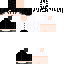
A male human skin with medium skin, wearing brown long hair dressed in a blue suit and black pants, featuring a closed mouth.